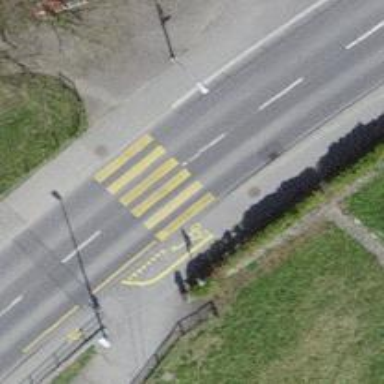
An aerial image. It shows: Footway with zebra crossing.